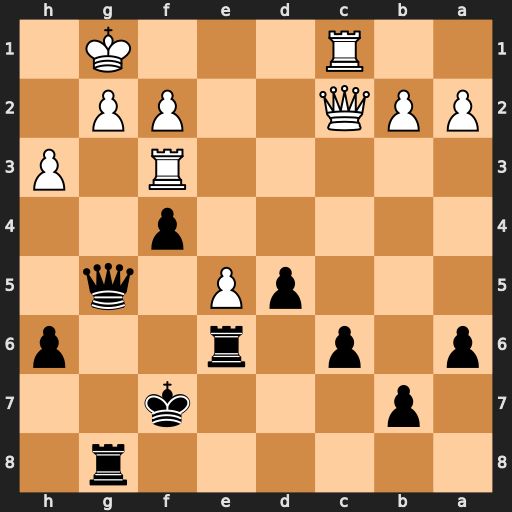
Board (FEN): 6r1/1p3k2/p1p1r2p/3pP1q1/5p2/5R1P/PPQ2PP1/2R3K1
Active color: b
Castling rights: -
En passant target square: -
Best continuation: Qxg2#